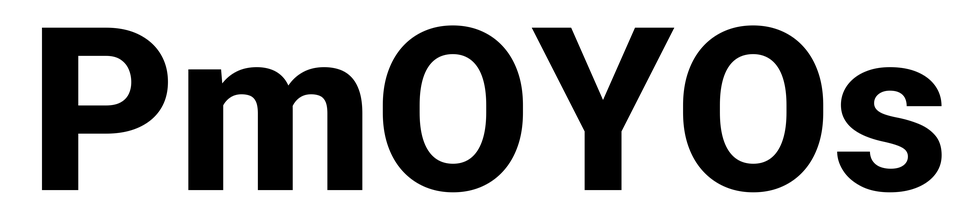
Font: Roboto_ExtraBold